Interaction volume radius: 10 \u00c5
Interaction volume height: 20 \u00c5
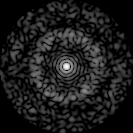
Disorder parameter: 0.8058